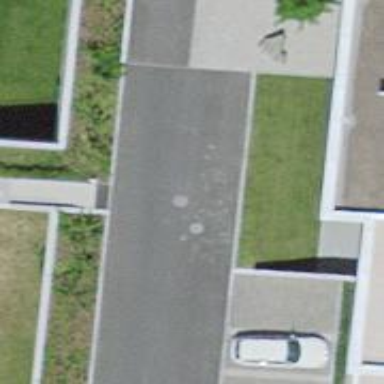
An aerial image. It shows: Set of steps on the road.